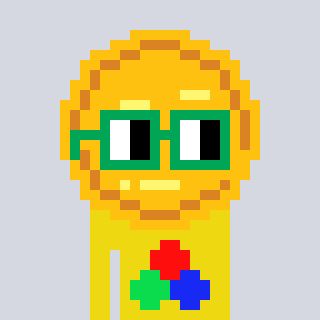
a pixel art character with square green glasses, a medal-shaped head and a yellow-colored body on a cool background